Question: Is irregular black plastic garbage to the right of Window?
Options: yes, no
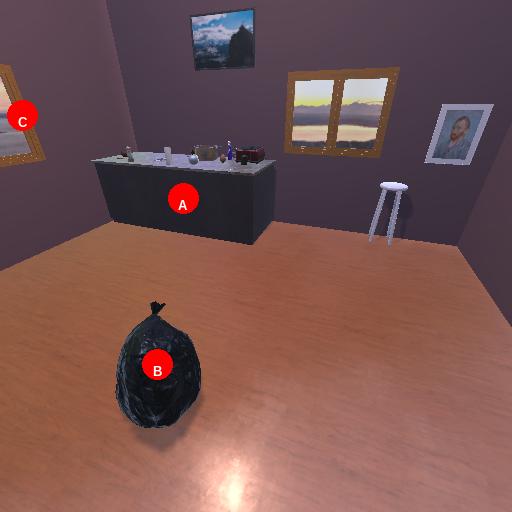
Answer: yes